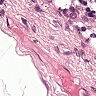
Metastatic tissue present: no